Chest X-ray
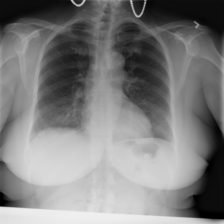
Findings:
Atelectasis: negative
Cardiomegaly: negative
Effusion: negative
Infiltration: negative
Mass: negative
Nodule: negative
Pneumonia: negative
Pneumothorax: negative
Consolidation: negative
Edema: negative
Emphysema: negative
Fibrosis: negative
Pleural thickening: negative
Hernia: negative